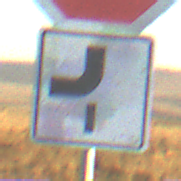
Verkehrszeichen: VerlaufVorfahrtsstrasse7
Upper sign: Stop
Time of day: SunriseSunset
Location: Outdoor (Nature)
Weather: Clear
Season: NotSpecified
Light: Natural